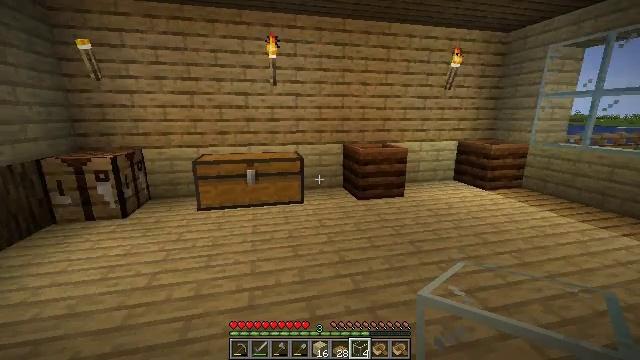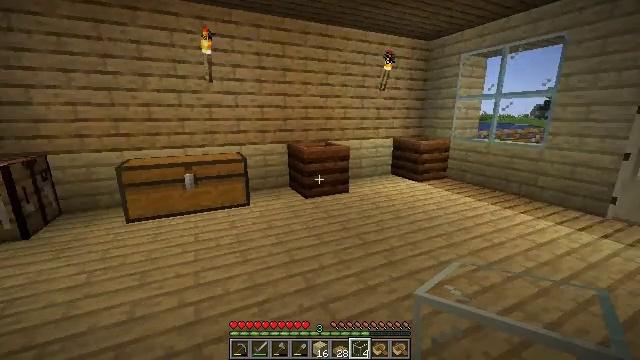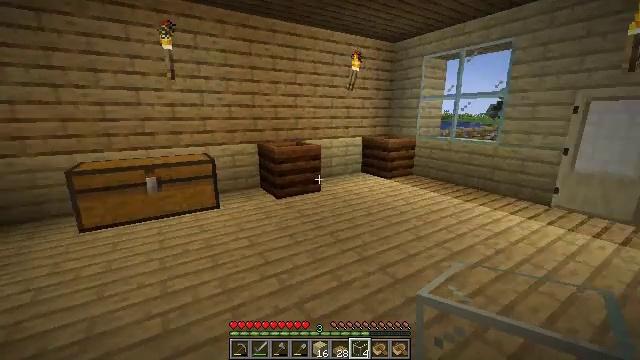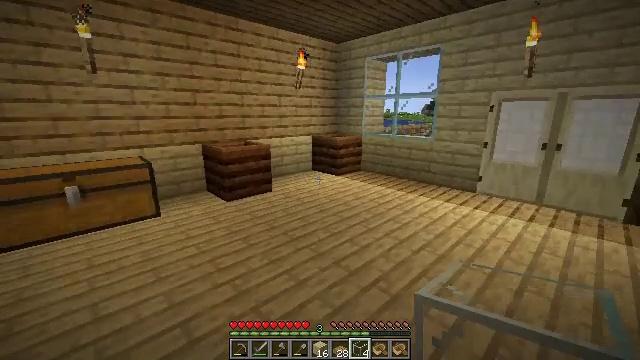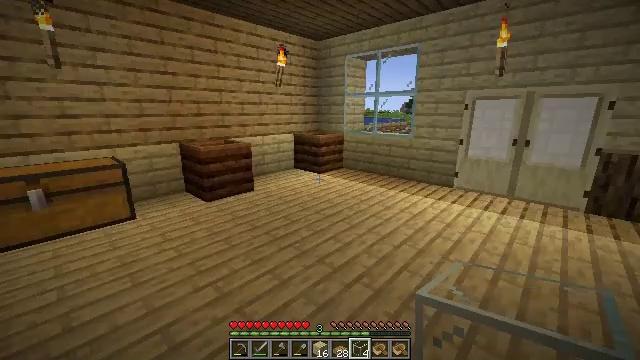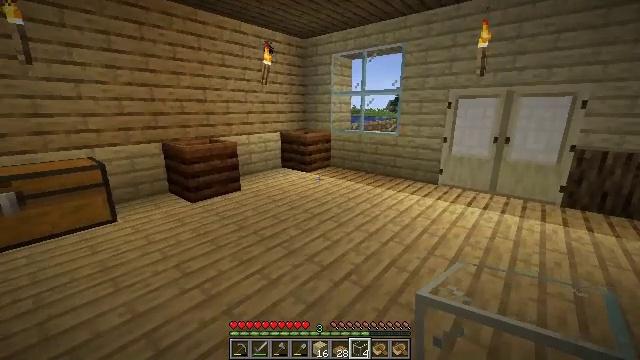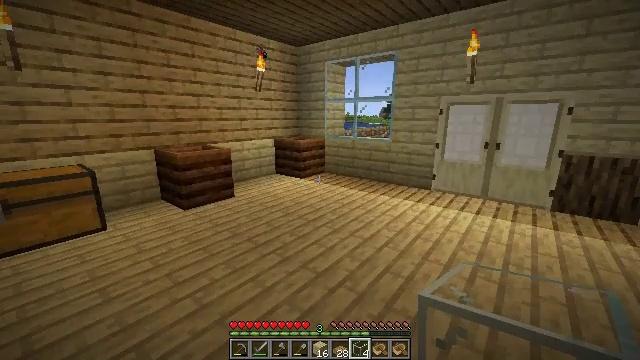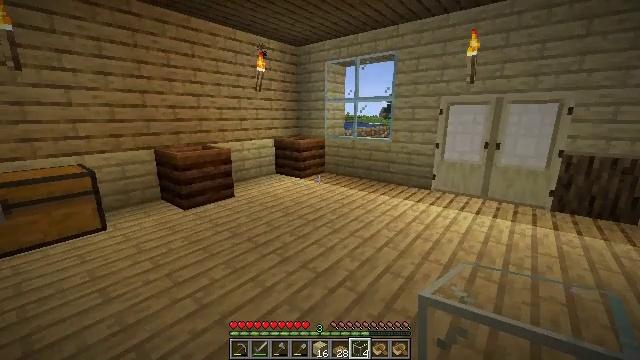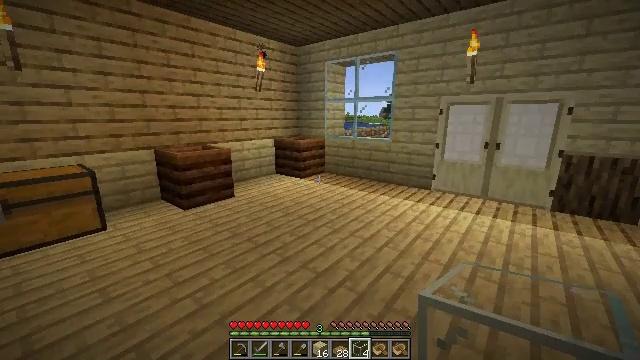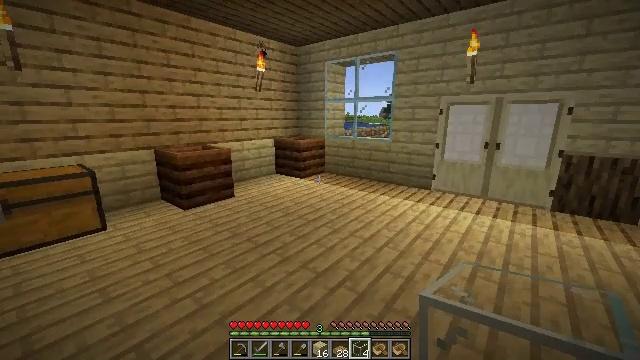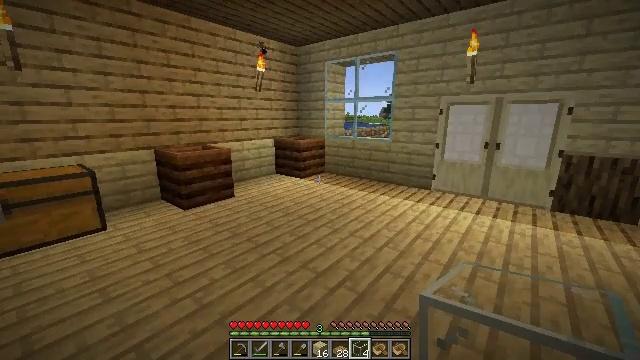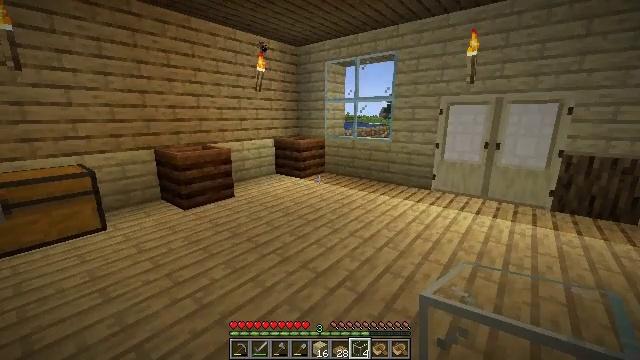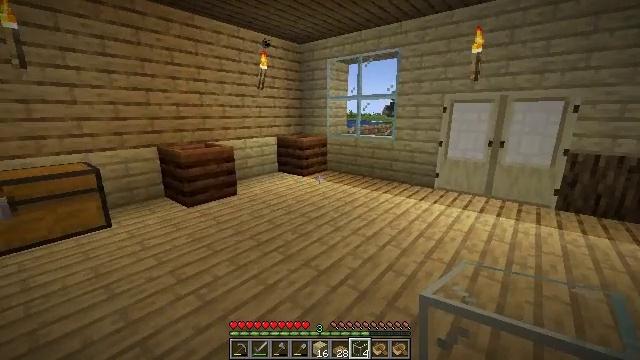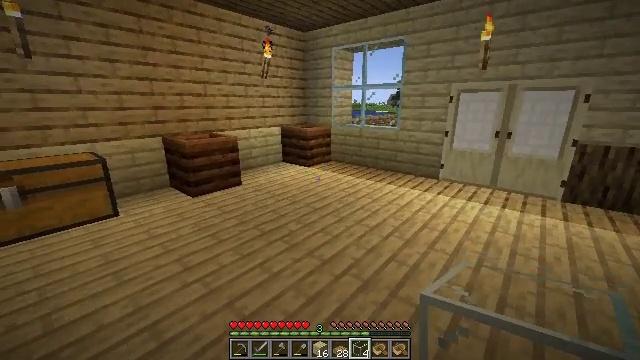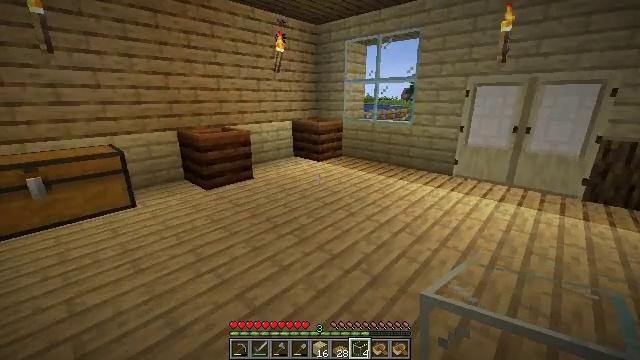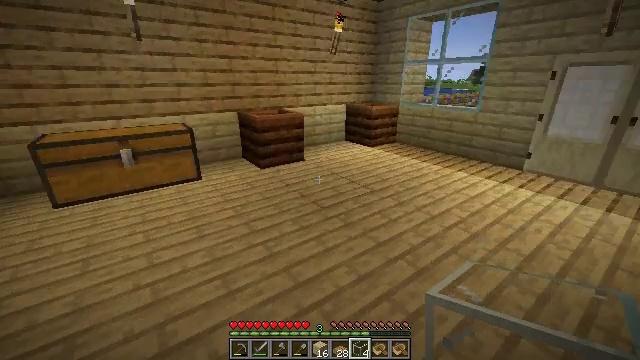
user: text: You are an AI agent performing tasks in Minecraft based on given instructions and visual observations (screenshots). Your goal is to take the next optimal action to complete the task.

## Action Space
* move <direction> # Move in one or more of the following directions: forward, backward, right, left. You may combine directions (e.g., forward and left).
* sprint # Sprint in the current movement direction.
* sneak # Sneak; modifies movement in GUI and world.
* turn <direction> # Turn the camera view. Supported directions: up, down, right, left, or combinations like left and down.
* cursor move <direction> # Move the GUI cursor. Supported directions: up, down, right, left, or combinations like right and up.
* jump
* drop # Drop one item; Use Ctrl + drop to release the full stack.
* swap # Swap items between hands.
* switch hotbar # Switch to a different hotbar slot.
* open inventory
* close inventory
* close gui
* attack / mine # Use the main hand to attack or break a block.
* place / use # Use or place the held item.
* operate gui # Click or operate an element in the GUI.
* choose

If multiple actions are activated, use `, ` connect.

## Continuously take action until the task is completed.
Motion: motion action
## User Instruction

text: Break the sugar cane.
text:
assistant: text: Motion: turn right
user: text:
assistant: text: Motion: turn right
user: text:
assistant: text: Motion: turn right
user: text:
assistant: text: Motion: turn right
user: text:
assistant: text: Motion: turn right
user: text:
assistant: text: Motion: turn right and up
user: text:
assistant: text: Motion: no_op
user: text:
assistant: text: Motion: no_op
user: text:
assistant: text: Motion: no_op
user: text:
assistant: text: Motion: no_op
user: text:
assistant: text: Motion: no_op
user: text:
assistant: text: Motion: no_op
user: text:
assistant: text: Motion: turn down
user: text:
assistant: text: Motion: turn left and down
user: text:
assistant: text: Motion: turn left and down
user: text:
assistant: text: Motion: turn left and down
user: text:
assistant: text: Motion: turn left and down
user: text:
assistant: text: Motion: turn left
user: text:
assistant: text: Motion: turn left
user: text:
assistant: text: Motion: turn left
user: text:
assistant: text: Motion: turn left
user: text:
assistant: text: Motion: turn left
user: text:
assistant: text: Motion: turn left
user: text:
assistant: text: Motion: turn left and up
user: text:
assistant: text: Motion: turn left
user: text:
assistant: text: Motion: no_op
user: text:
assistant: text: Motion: turn left
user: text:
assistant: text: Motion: turn left
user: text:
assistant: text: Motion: turn left
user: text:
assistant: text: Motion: no_op